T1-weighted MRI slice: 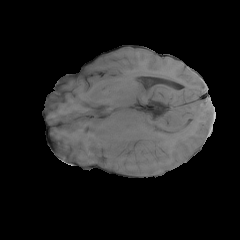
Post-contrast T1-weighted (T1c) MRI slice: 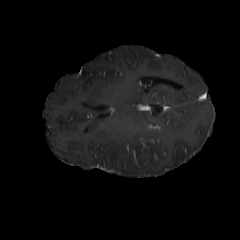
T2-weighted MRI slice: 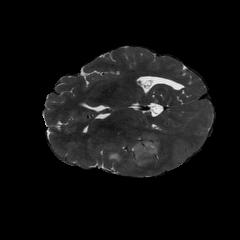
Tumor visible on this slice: yes